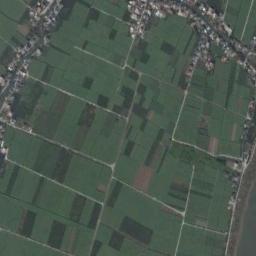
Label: rectangular_farmland